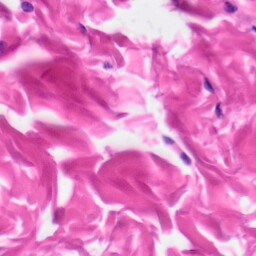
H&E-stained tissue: Skin